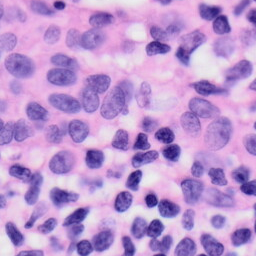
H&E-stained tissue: Skin